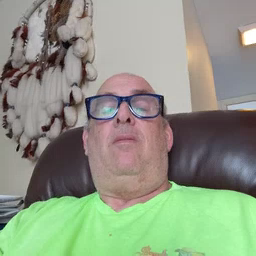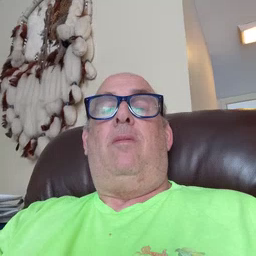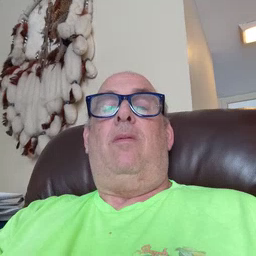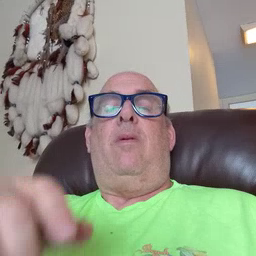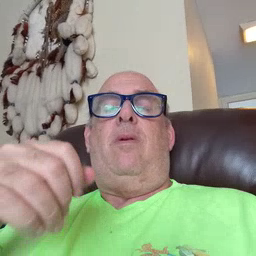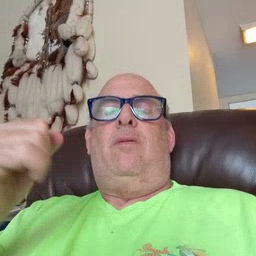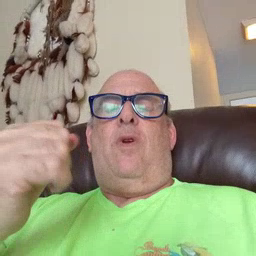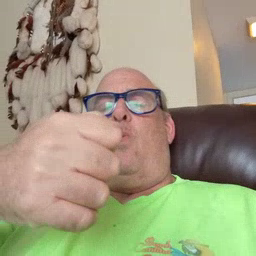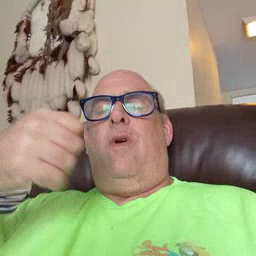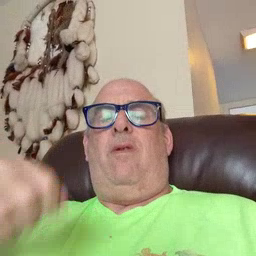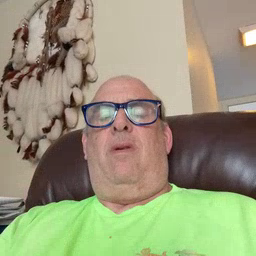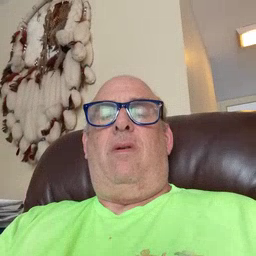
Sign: refrigerator